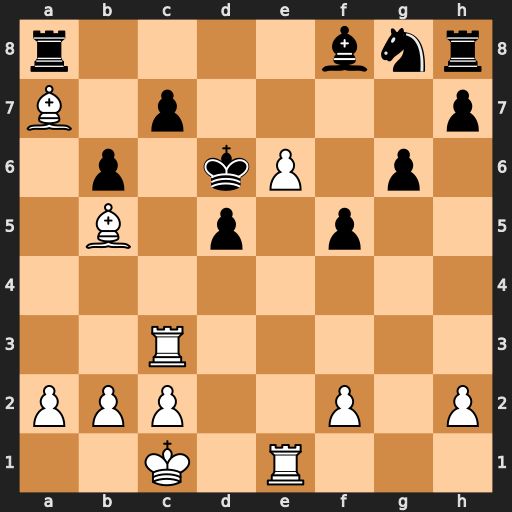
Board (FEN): r4bnr/B1p4p/1p1kP1p1/1B1p1p2/8/2R5/PPP2P1P/2K1R3
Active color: w
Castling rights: -
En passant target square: -
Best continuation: Rc6+ Ke7 Rxc7+